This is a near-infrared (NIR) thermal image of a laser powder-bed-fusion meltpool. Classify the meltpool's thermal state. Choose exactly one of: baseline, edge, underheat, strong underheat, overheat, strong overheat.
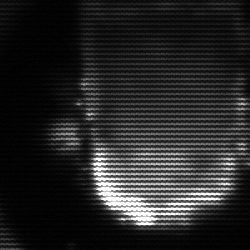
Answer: baseline